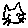
Label: cat